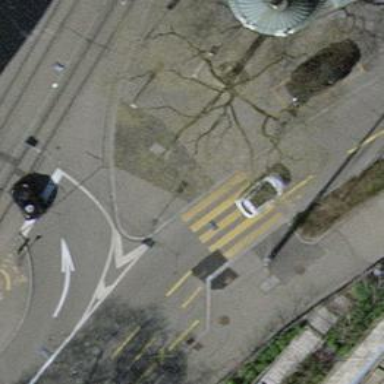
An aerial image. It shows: Kerb barrier.